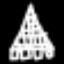
Label: The Eiffel Tower